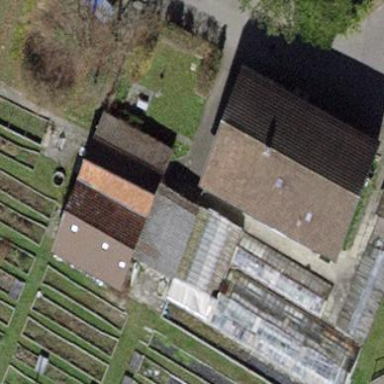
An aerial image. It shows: Shed.